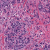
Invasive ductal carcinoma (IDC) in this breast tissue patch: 1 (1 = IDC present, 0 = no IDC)